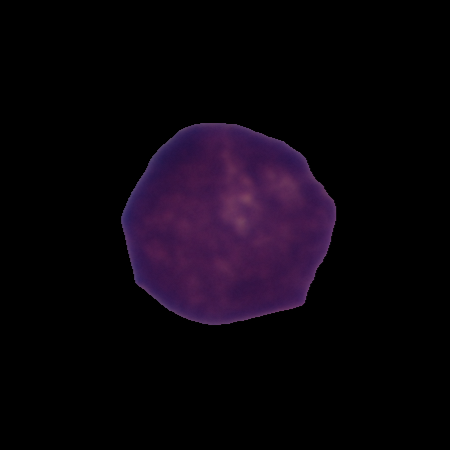
Label: cancer